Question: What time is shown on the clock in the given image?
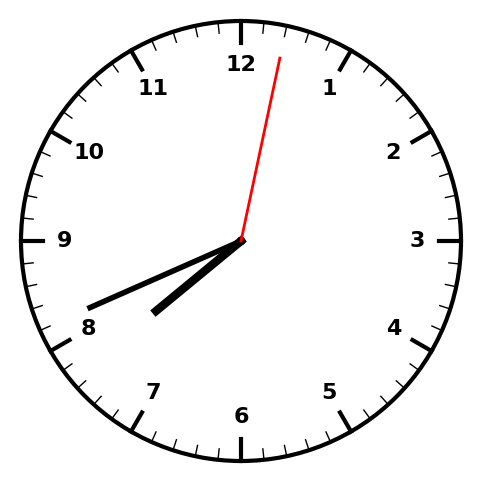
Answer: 07:41:02